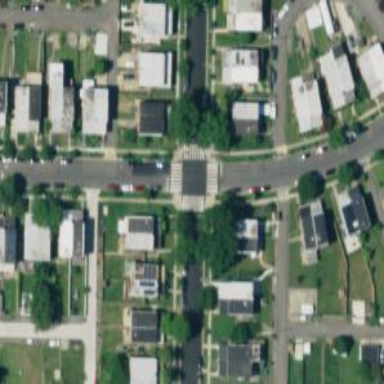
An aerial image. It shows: Unmarked crossing on the road.